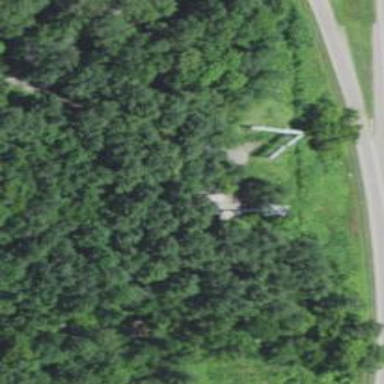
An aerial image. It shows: Mast tower used for communication.